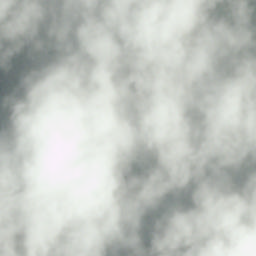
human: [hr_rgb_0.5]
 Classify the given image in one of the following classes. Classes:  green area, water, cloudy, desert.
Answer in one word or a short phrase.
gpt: cloudy